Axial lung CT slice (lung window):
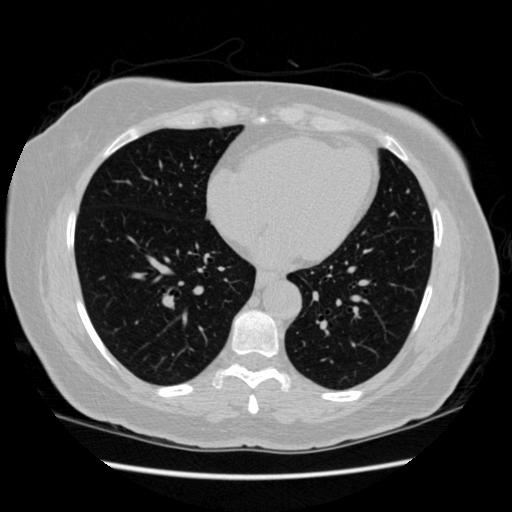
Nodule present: no